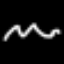
Label: squiggle